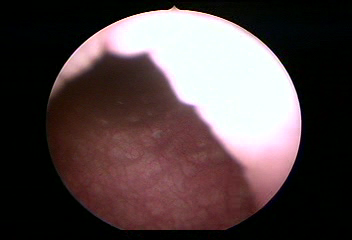
Modality: WLC
Class: Normal mucosa
Bladder cancer association: No